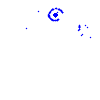
Particle: electron